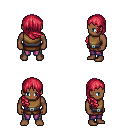
a pixel art fantasy rpg character, male body template, human, dark skin, leather chest armor, magenta pants, ruby red right-swept hairstyle, four views (front, back, left, right), 2x2 character sprite sheet, small pixel art, hard edges, no anti-aliasing